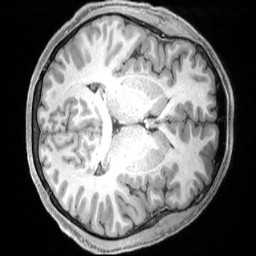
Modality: T1w
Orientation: axial
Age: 29
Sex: male
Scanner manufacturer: siemens
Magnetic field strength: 3 T
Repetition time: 2.4 s
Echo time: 0.00228 s